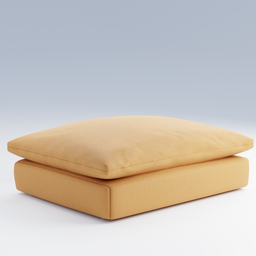
Label: furniture